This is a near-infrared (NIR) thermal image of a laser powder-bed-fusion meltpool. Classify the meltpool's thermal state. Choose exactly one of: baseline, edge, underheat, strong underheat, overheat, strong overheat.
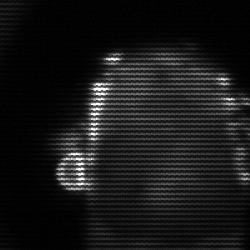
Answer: baseline